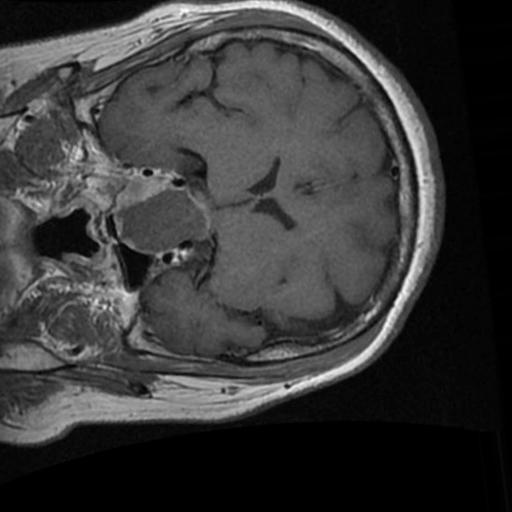
Label: brain_tumor